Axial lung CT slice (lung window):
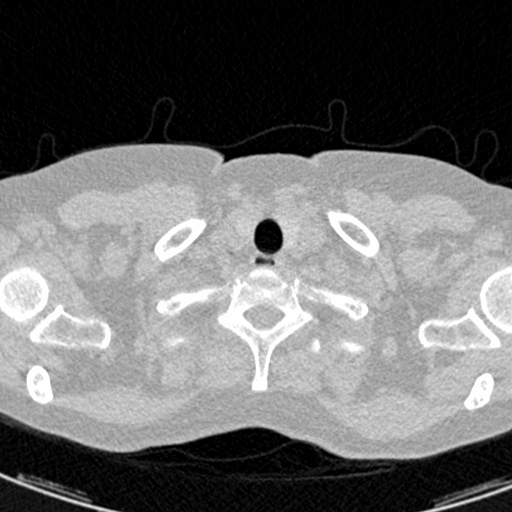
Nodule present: no